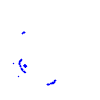
Particle: proton